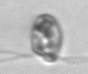
Label: flagellate_morphotype1